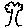
Label: tree